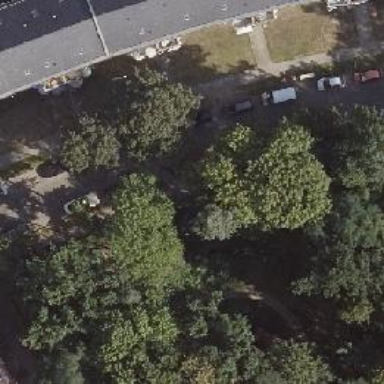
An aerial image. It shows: Avenue lined with broadleaved deciduous trees.